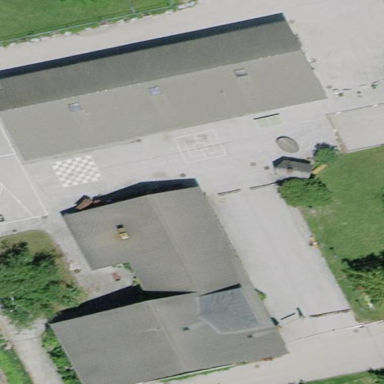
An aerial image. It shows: Playground with asphalt surface.